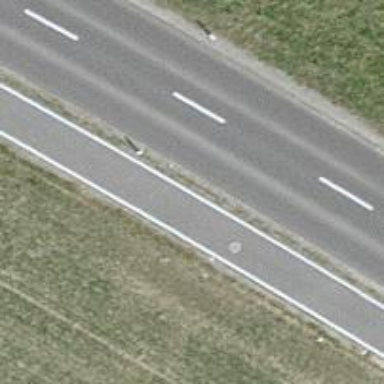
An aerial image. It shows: Cycleway.